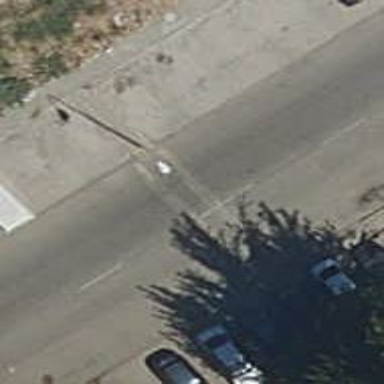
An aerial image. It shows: Bump for traffic calming.